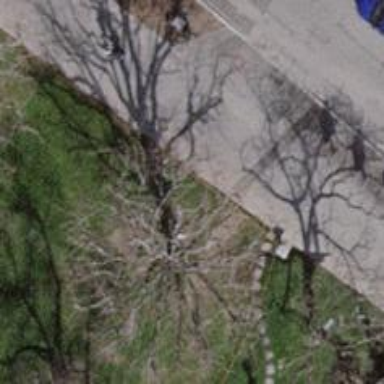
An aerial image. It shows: Urban area featuring tree as natural element.